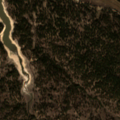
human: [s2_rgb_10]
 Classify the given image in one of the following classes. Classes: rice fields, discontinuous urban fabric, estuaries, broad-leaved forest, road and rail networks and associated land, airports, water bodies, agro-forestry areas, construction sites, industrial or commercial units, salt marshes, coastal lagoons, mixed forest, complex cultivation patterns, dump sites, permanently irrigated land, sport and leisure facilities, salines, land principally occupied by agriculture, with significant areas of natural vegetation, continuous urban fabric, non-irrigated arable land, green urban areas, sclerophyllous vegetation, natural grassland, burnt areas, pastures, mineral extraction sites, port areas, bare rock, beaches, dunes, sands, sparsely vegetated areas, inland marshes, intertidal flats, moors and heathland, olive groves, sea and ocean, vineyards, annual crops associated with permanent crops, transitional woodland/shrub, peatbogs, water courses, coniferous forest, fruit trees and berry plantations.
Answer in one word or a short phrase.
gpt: permanently irrigated land, agro-forestry areas, transitional woodland/shrub, water bodies